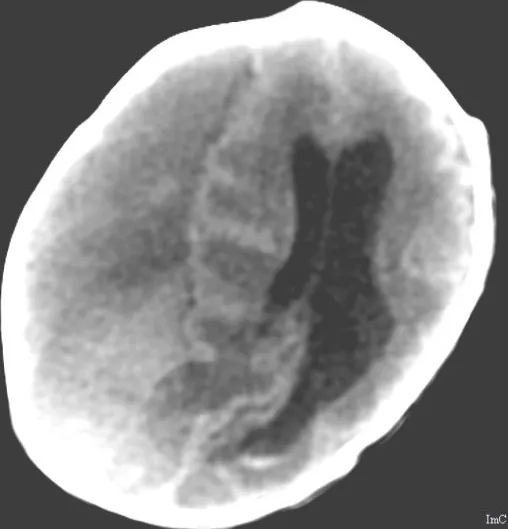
Plain CT taken postnatally (after draining 50 ml of collected old bleed on day 1). The plain CT showing extra-axial collection on Rt. side with a mass effect. The brain architecture is distorted with dilated ventricles.
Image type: radiology (ct)